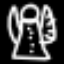
Label: angel